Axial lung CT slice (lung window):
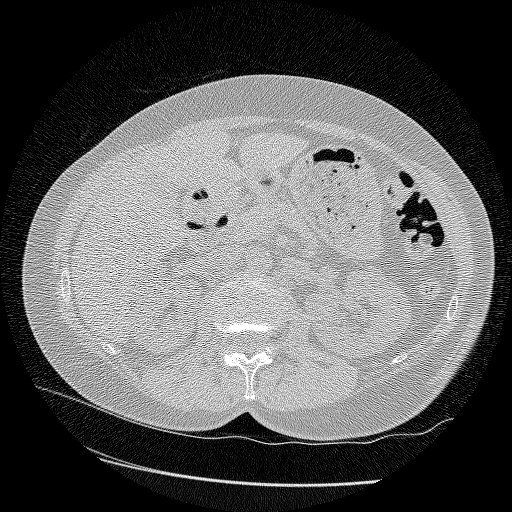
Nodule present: no